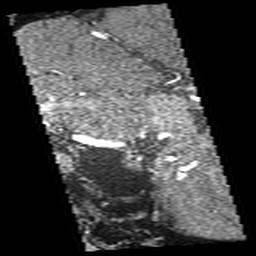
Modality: angio
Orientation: sagittal
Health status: ill
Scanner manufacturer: siemens
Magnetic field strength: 3 T
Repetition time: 0.022 s
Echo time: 0.00401 s